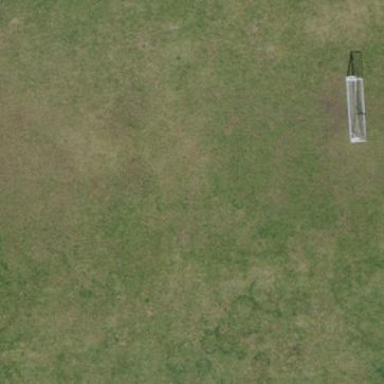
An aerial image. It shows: Soccer pitch with grass surface for leisure land.